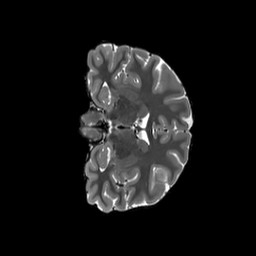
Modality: T2w
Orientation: coronal
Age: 19
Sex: female
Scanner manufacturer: siemens
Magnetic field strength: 3 T
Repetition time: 3.2 s
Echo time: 0.566 s